Field crop: maize
Growth stage: 2
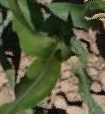
Species: maize